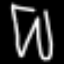
Label: pants